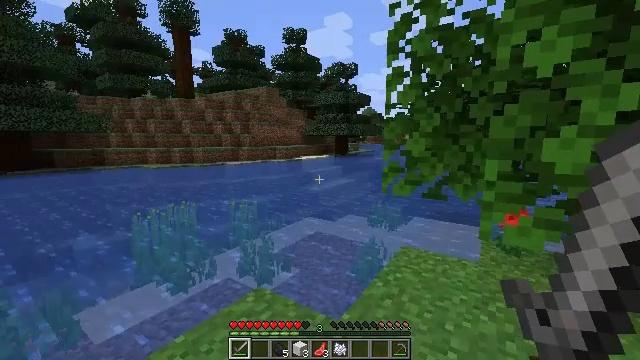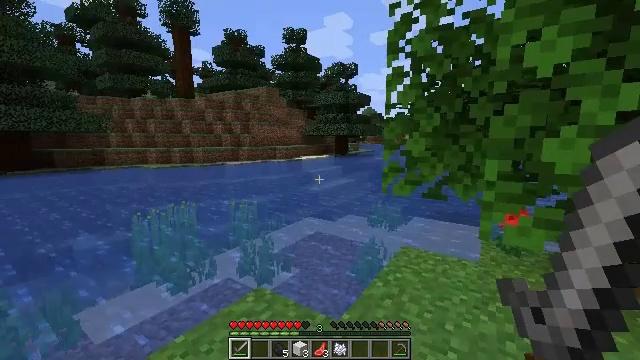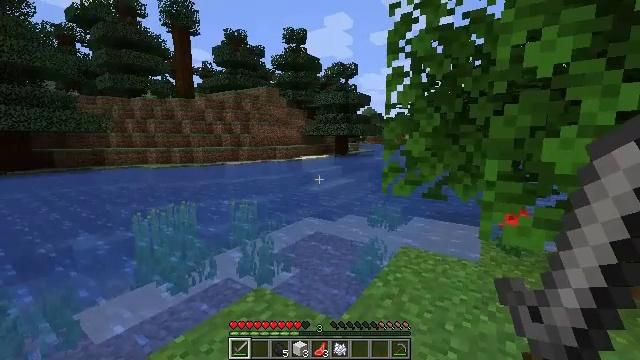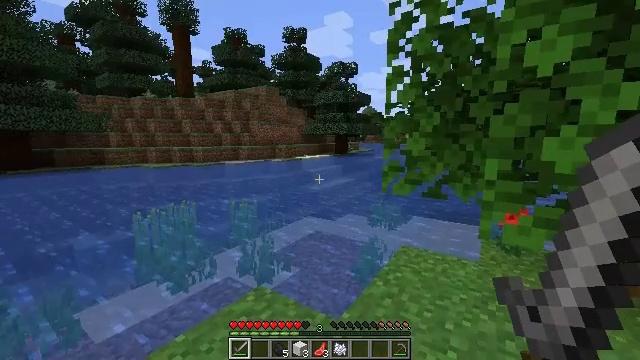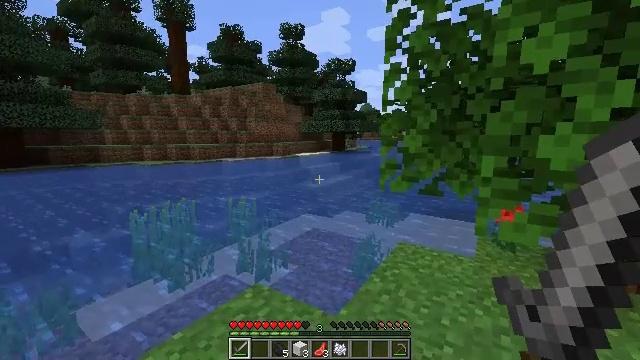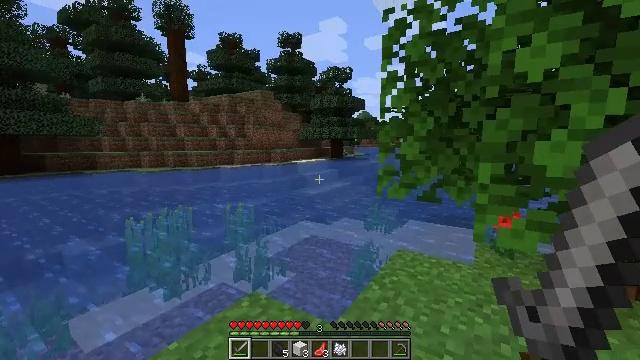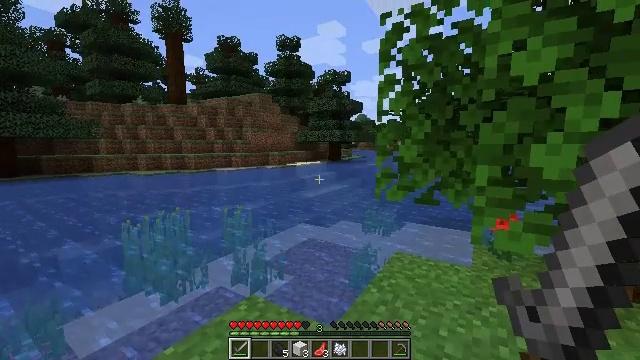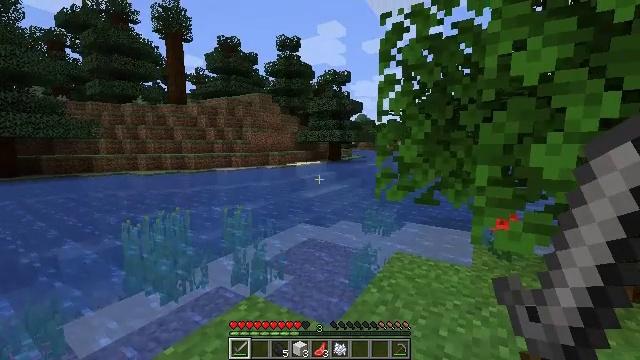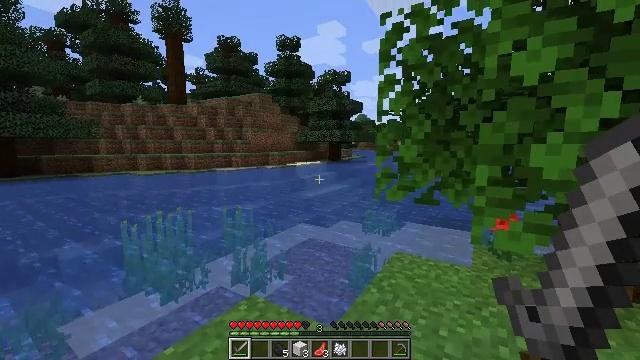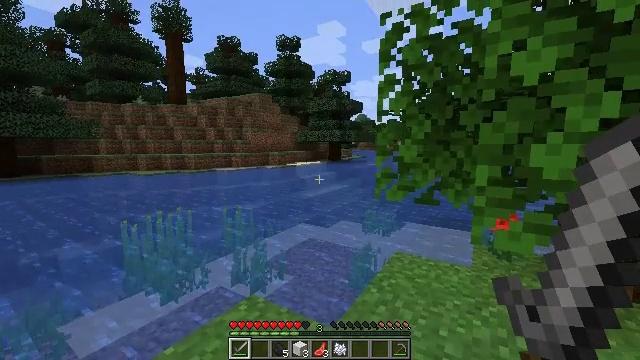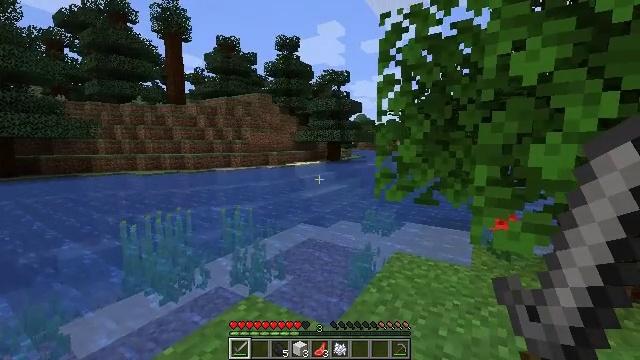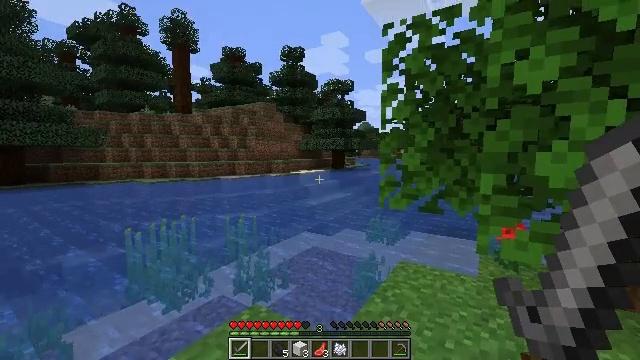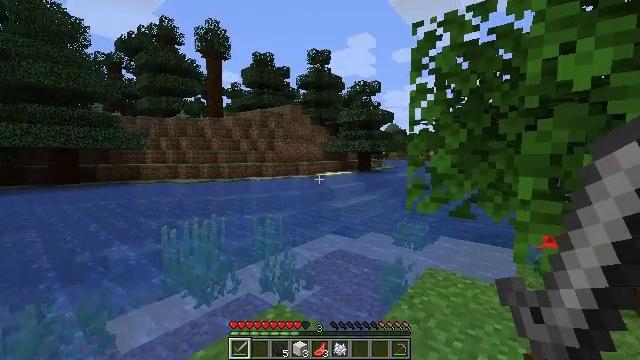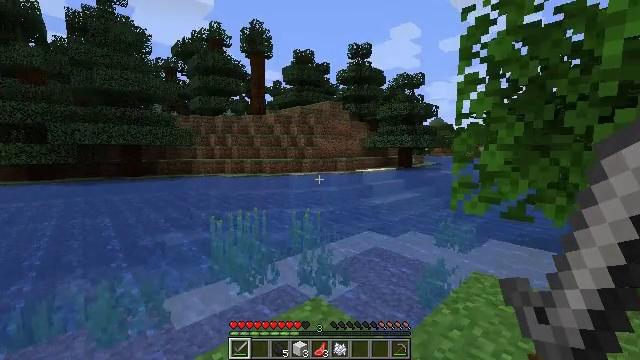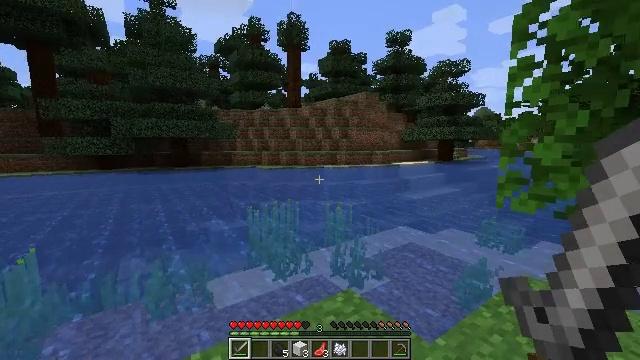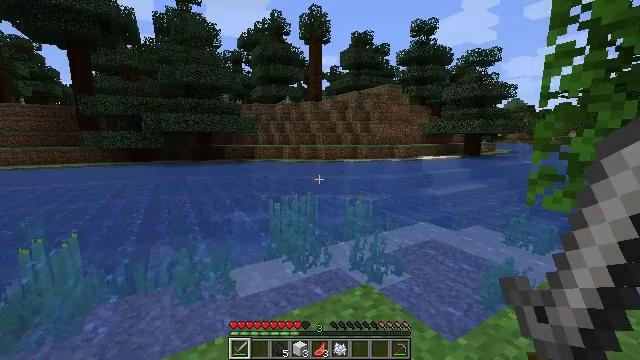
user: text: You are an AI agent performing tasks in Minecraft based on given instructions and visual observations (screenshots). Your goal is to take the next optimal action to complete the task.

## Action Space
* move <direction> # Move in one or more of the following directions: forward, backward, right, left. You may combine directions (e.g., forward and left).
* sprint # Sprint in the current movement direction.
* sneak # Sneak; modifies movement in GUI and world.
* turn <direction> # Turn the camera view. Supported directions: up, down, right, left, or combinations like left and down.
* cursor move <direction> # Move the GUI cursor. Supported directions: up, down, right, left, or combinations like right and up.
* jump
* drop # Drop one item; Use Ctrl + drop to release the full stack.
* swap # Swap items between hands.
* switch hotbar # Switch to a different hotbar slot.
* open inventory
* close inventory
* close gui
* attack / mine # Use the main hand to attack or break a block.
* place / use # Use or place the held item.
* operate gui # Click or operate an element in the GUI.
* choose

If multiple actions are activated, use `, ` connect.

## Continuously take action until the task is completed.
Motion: motion action
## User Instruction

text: Kill the salmon.
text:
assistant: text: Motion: no_op
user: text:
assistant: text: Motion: no_op
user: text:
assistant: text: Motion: no_op
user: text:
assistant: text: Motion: no_op
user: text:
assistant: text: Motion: turn up
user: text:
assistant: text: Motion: no_op
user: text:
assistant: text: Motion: no_op
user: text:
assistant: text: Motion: no_op
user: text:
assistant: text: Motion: no_op
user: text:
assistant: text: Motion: no_op
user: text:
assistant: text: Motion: turn up
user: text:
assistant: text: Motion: turn left
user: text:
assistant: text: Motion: turn left
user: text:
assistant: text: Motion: turn left and down
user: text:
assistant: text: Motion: turn left and down
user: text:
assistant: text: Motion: no_op
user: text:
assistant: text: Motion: no_op
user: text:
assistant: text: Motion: no_op
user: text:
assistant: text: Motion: no_op
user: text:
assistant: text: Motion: no_op
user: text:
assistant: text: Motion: turn left
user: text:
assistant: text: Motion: turn left
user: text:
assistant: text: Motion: turn left
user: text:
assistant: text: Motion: turn left
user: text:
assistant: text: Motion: no_op
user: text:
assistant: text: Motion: no_op
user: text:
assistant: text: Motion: no_op
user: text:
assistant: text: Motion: no_op
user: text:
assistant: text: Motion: no_op
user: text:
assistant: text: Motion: no_op